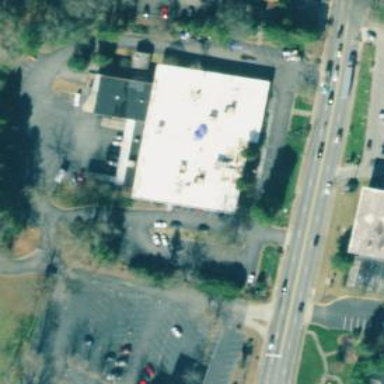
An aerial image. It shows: Office building.